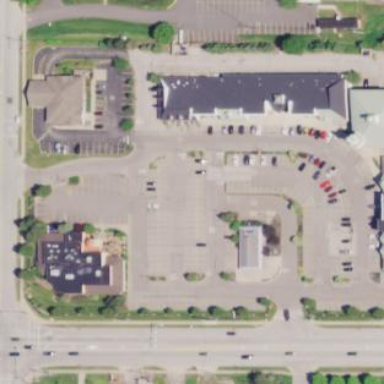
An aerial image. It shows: Retail area.